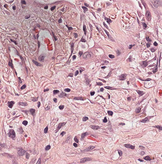
Tumor epithelial tissue: no
Tumor-associated stroma tissue: yes
Normal tissue: no